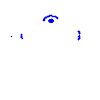
Particle: pion